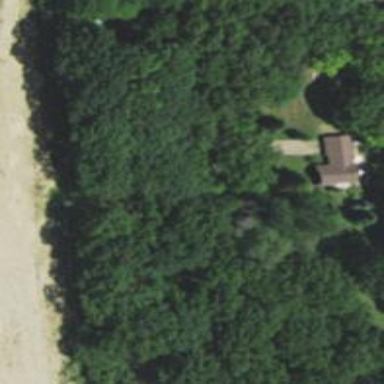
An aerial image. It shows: Driveway.